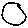
Label: circle